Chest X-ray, PA view. Patient: 51 years old, sex F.
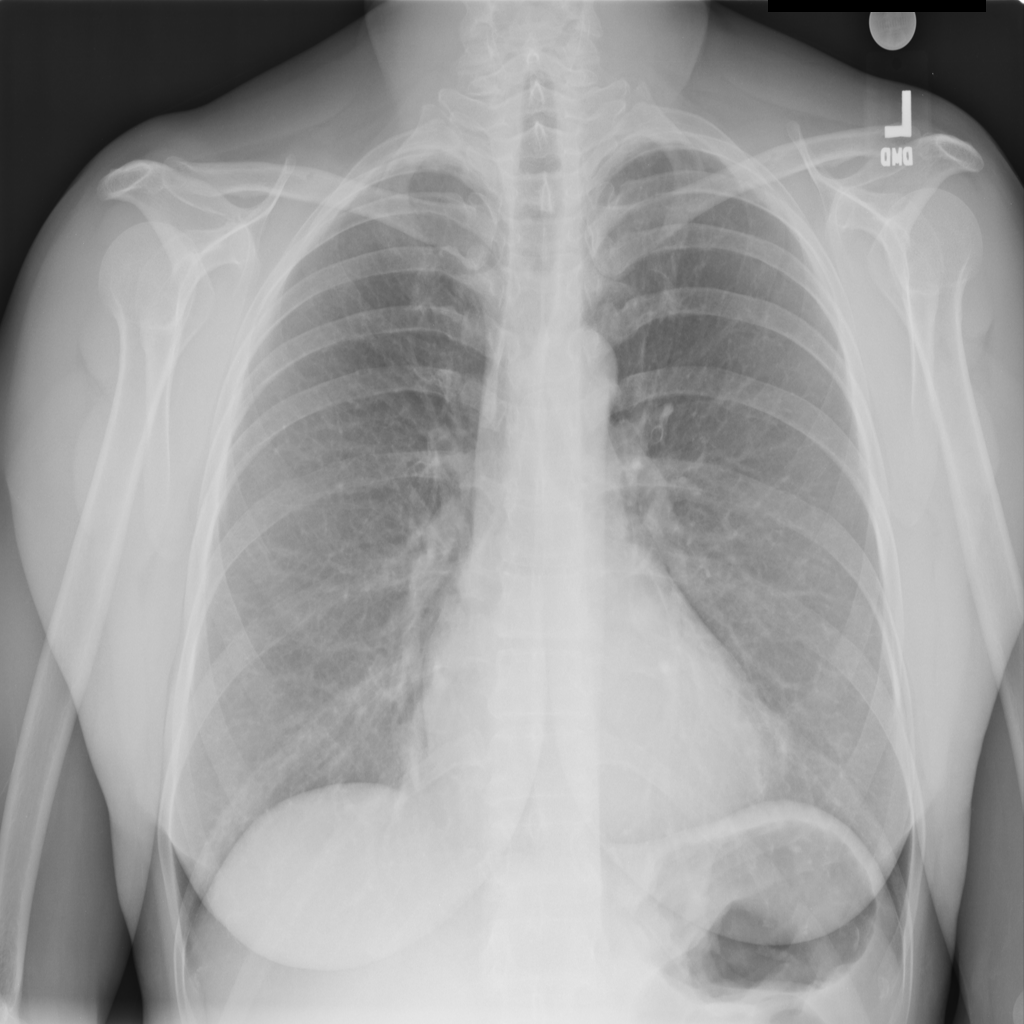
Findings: No Finding